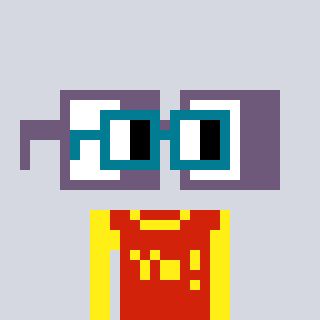
a pixel art character with square dark green glasses, a glasses-shaped head and a red-colored body on a cool background